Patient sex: M
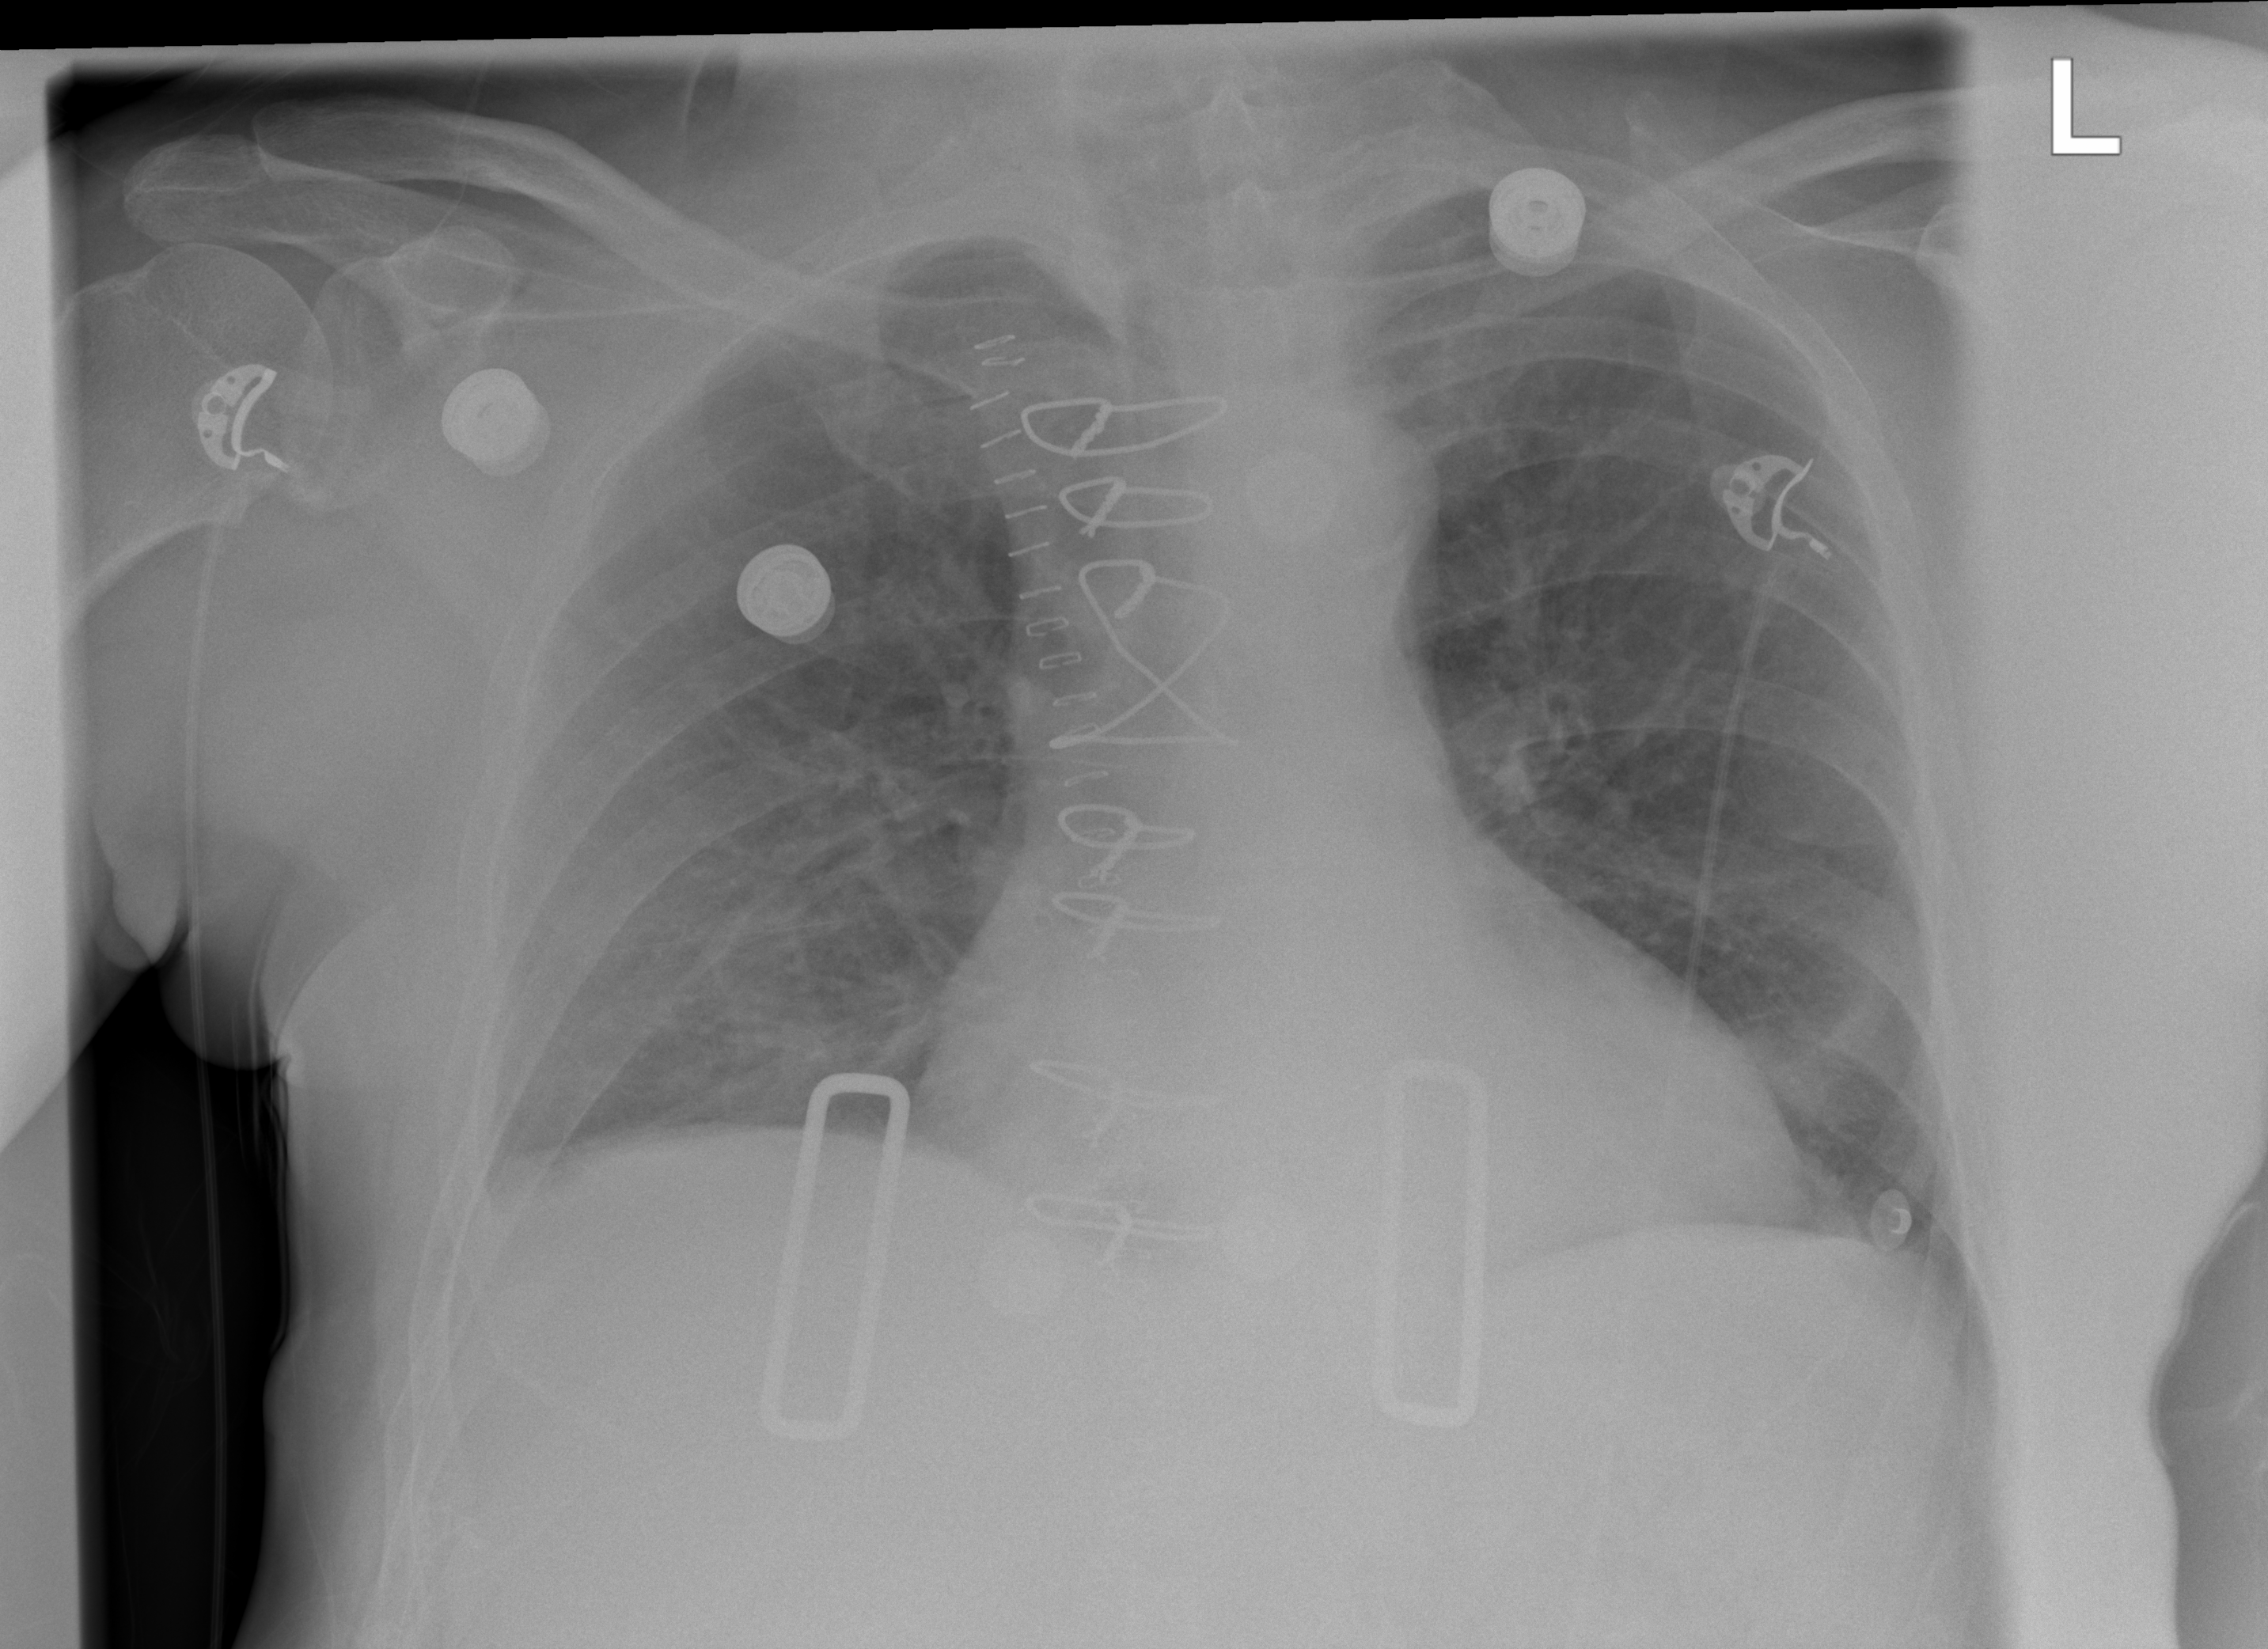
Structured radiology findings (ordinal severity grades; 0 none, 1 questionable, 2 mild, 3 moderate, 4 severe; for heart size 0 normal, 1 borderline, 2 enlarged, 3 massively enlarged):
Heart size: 2
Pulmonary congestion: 0
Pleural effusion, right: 1
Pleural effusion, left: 0
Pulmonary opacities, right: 0
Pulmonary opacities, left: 0
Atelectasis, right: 2
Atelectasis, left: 2